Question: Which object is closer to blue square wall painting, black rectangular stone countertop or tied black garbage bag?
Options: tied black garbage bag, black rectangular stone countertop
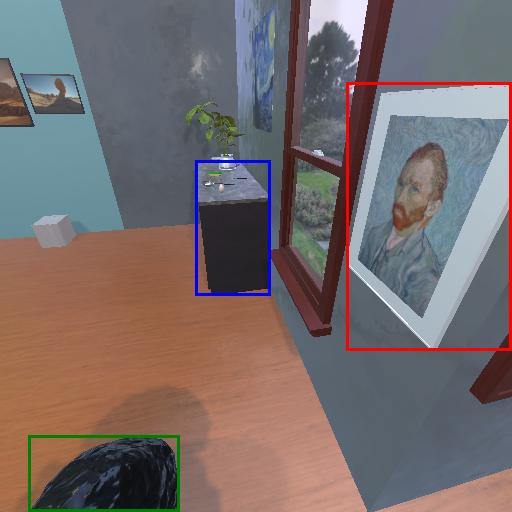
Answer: tied black garbage bag